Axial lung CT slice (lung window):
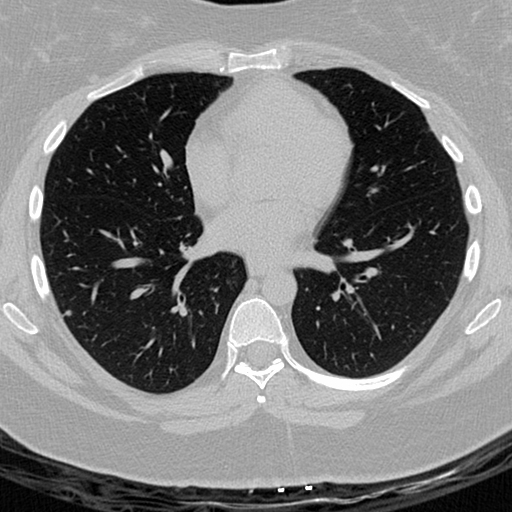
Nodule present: yes
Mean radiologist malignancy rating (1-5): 3.333